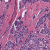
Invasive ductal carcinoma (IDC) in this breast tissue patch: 1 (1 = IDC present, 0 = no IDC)